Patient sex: F
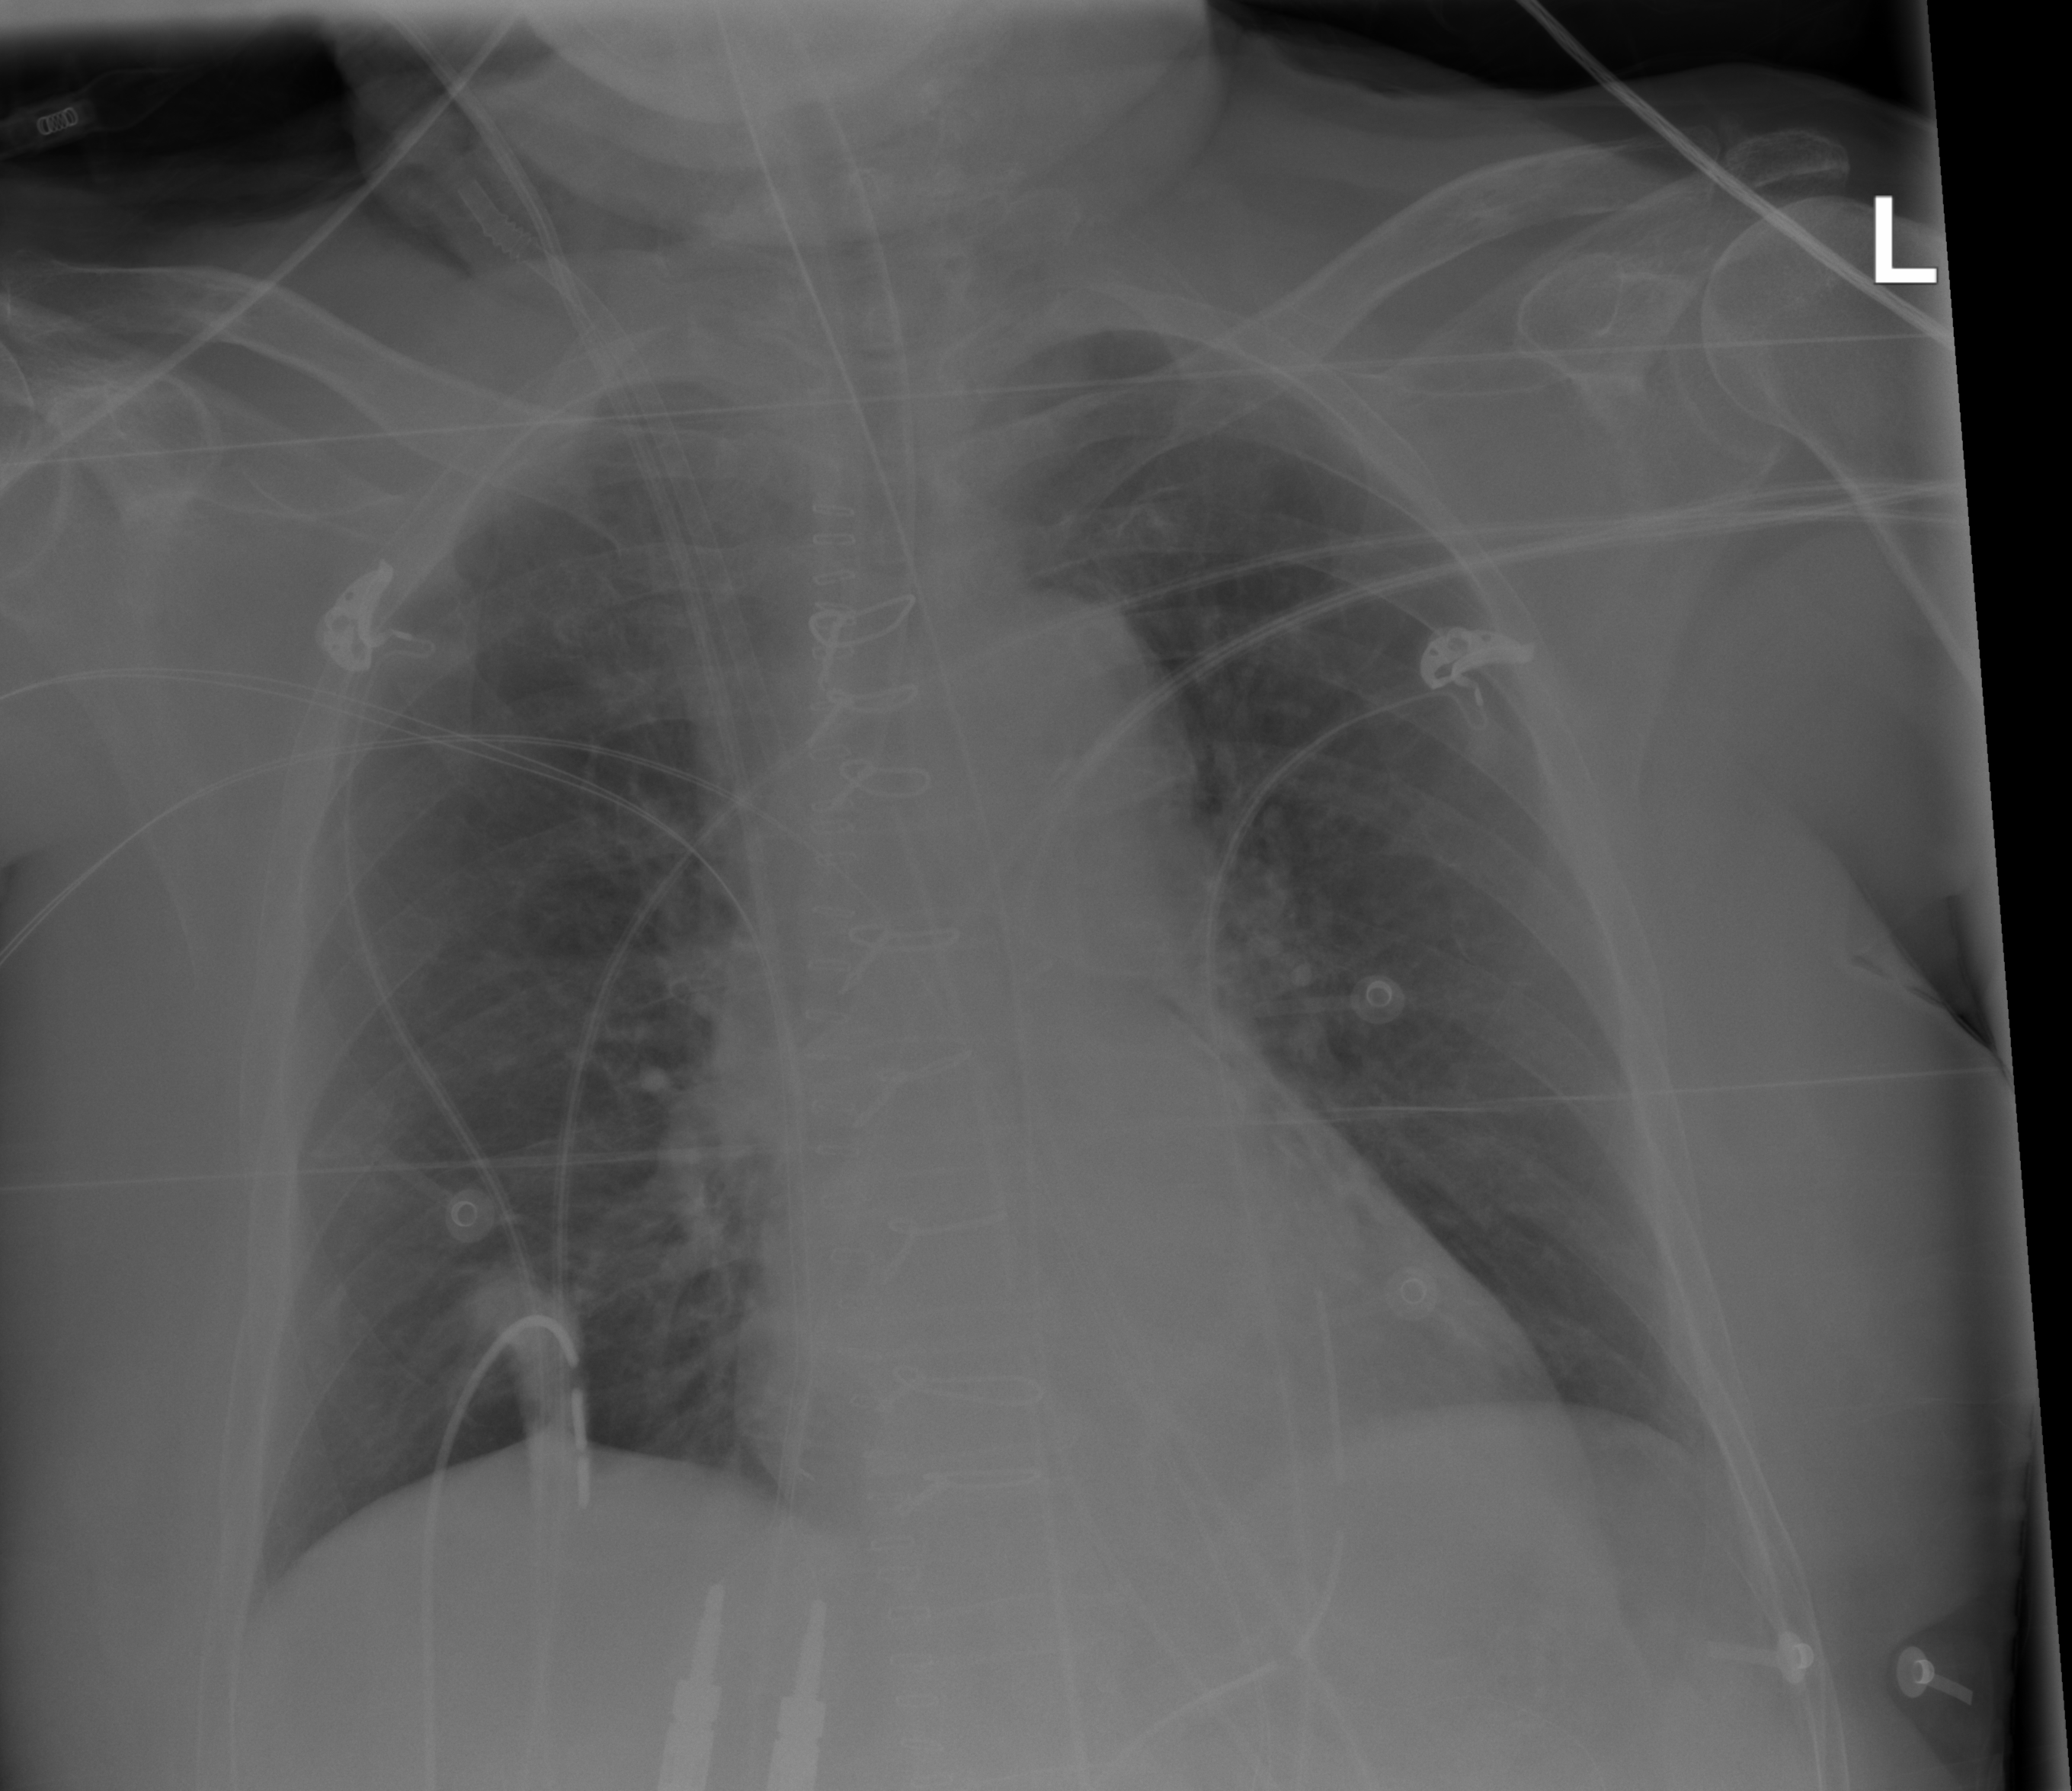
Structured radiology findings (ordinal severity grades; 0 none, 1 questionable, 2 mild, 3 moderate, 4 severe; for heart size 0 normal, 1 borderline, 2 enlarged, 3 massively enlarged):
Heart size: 0
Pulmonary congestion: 0
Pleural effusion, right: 0
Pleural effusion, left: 0
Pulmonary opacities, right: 0
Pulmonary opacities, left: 0
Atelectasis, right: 2
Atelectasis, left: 0